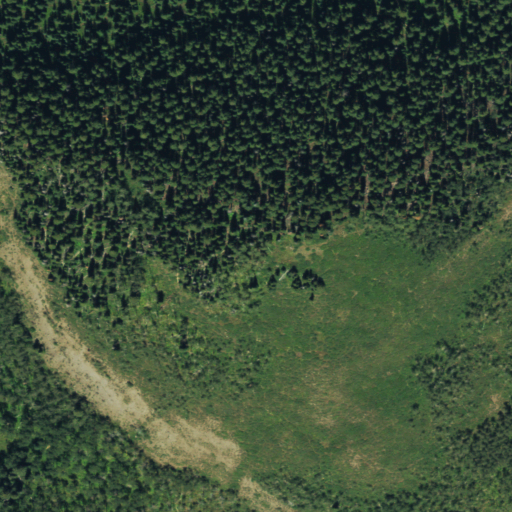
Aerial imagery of mountain in Colorado named Doughty Mountain containing evergreen forest, deciduous forest, and shrub